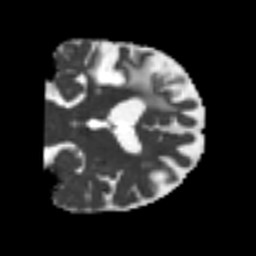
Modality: MD
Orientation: coronal
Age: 52
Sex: male
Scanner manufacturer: siemens
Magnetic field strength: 3 T
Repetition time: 4.999 s
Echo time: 0.07946 s